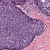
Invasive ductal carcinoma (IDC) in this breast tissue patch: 0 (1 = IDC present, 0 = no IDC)